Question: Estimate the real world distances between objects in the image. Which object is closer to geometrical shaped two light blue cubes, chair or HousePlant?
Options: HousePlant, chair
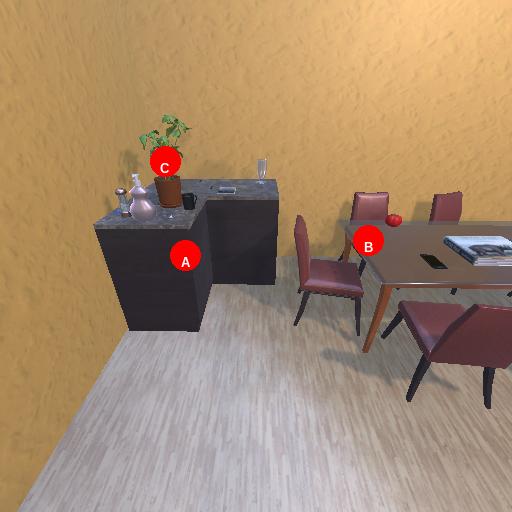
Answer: HousePlant